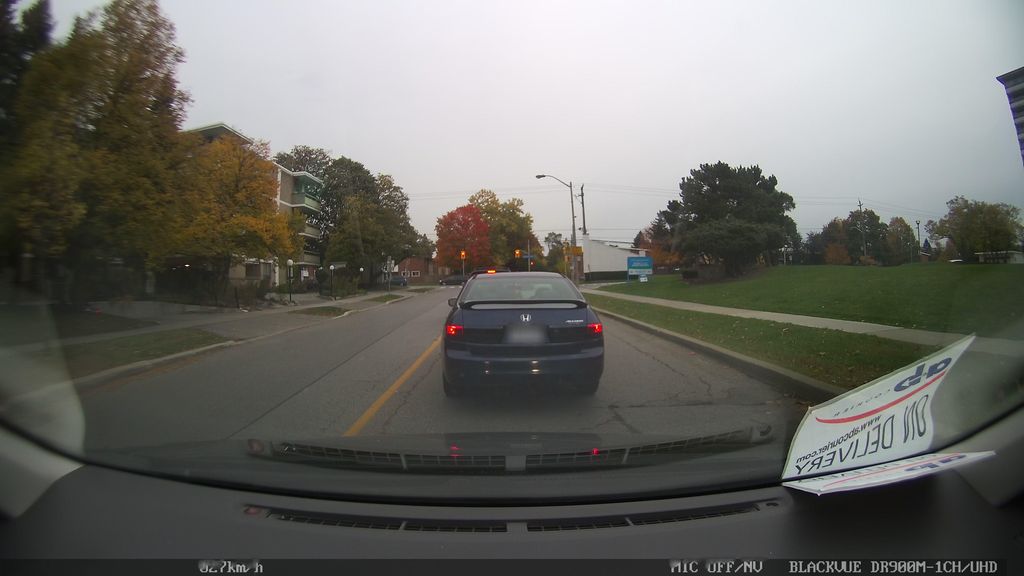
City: toronto